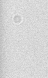
Label: camera_spot